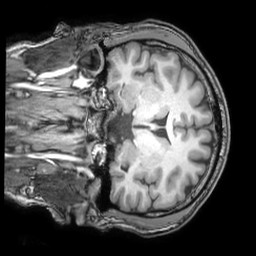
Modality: T1w
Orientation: coronal
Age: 25
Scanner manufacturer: philips
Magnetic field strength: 3 T
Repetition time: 0.007 s
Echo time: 0.003501 s